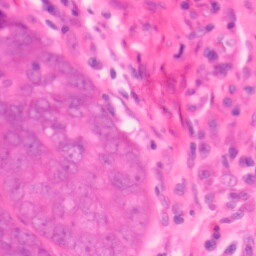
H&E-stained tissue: Colon